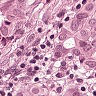
Metastatic tissue present: yes